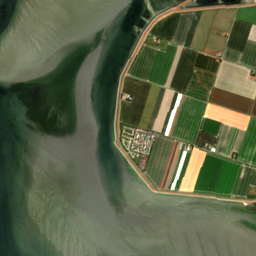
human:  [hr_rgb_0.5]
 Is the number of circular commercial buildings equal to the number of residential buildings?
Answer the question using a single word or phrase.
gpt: no

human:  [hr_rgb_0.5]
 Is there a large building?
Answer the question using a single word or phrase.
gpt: no

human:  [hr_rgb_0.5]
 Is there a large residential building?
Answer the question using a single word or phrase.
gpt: no

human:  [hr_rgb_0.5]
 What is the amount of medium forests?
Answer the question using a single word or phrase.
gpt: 2

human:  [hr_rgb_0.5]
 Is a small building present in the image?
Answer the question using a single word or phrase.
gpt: yes

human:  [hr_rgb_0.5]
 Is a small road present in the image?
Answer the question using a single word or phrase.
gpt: yes

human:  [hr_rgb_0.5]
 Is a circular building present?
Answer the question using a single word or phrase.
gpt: no

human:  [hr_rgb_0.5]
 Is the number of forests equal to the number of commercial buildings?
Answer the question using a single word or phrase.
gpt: no

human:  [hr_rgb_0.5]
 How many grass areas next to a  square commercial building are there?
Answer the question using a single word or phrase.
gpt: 0

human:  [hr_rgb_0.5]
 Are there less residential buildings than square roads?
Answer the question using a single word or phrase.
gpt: no

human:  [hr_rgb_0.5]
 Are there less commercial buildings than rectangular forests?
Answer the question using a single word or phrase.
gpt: no

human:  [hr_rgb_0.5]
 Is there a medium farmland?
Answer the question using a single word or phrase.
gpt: no

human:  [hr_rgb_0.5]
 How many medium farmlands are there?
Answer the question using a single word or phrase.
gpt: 0

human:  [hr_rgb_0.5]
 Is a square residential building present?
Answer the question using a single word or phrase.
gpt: no

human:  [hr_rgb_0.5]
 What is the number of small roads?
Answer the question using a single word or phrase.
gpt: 43

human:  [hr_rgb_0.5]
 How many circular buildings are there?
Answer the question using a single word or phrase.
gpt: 0

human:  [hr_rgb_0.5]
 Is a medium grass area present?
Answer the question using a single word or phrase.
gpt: yes

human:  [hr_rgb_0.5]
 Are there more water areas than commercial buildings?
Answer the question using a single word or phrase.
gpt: yes

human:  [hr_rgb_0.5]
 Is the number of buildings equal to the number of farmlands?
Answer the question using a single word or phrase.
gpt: no

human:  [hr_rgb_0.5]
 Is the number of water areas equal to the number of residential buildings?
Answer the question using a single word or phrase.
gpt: no

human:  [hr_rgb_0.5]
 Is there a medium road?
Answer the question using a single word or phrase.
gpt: no

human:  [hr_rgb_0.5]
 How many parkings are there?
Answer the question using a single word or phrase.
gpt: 1

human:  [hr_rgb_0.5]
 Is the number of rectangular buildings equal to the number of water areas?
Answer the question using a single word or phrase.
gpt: no

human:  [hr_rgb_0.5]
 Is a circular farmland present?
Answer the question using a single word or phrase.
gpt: no

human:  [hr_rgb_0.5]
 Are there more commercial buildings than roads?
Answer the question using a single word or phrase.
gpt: no

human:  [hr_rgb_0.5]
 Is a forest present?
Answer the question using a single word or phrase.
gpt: yes

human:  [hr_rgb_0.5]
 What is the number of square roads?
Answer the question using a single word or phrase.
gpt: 0

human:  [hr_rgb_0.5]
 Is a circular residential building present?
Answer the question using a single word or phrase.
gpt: no

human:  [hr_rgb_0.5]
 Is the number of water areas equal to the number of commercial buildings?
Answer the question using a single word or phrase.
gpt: no

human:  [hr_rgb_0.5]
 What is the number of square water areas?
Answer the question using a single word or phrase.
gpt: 1

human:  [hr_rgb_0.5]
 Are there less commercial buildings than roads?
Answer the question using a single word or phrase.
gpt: yes

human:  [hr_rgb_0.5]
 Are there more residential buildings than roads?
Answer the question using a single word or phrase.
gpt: yes

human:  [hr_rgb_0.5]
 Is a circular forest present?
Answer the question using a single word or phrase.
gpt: no

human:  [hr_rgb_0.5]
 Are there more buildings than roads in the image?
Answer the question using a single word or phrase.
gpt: yes

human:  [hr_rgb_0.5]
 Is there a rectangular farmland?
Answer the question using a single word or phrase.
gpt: no

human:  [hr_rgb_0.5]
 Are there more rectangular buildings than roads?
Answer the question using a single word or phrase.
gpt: no

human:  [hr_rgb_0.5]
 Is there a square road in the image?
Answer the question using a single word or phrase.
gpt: no